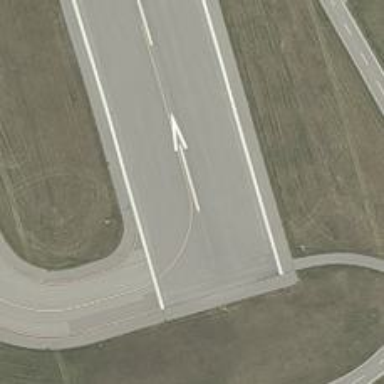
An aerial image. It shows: Displaced threshold on airport runway.